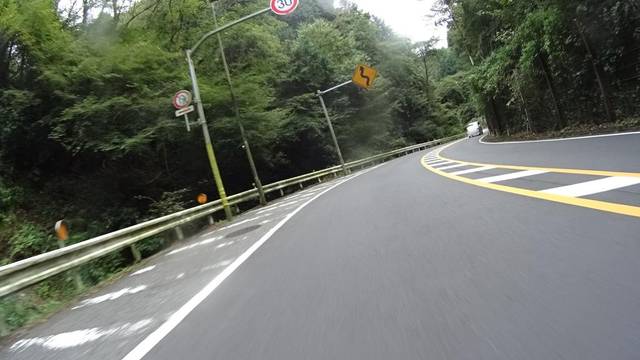
Region: Japan
Coordinates: 35.621, 139.23